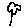
Label: flower